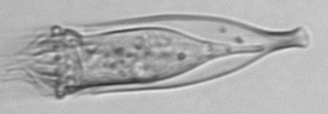
Label: Favella